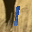
Label: 1